Question: I am trying to allow CSS transition of a sidebar, best described as this image:

While in a single line '{white-space: nowrap}' works grandly, I am having trouble ensuring a smooth sidebar-collapsed animation as lines seem to break down. Giving 'nowrap' on the expanded sidebar just breaks it.
Here's a jsfiddle for further demonstration:
<URL>
Some guidance will be appreciated :)
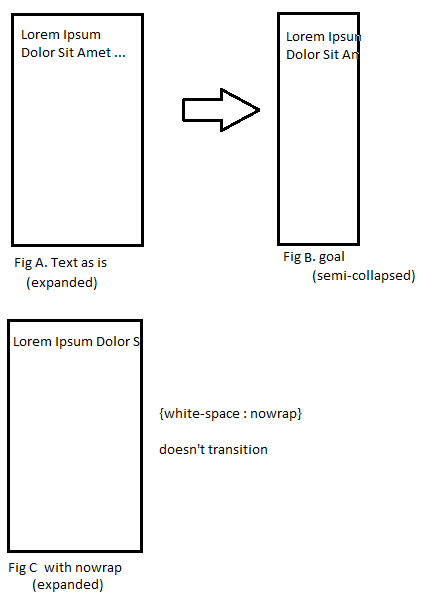
Answer: If you add a child element to the sidebar which remains the original width and set the sidebar to 'overflow: hidden', you should get the result you want. See: <URL>